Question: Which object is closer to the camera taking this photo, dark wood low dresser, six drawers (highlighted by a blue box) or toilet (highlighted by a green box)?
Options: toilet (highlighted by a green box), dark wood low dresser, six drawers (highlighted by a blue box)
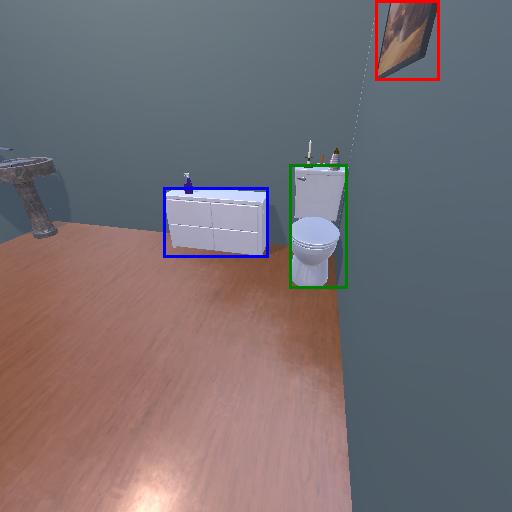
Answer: toilet (highlighted by a green box)